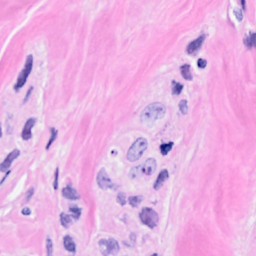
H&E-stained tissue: Breast